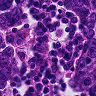
Metastatic tissue present: yes